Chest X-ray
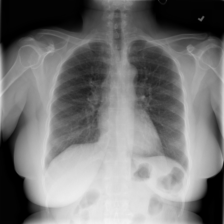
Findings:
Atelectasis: negative
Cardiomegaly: negative
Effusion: negative
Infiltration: negative
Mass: negative
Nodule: negative
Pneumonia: negative
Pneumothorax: negative
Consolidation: negative
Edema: negative
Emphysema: negative
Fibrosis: negative
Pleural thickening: negative
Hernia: negative